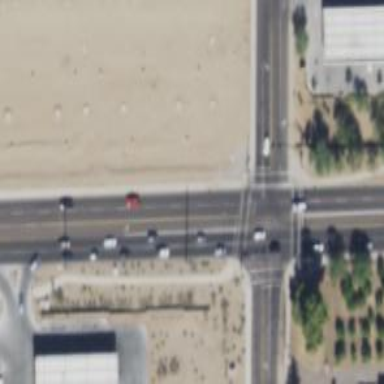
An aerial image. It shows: Solid stop line on the road.